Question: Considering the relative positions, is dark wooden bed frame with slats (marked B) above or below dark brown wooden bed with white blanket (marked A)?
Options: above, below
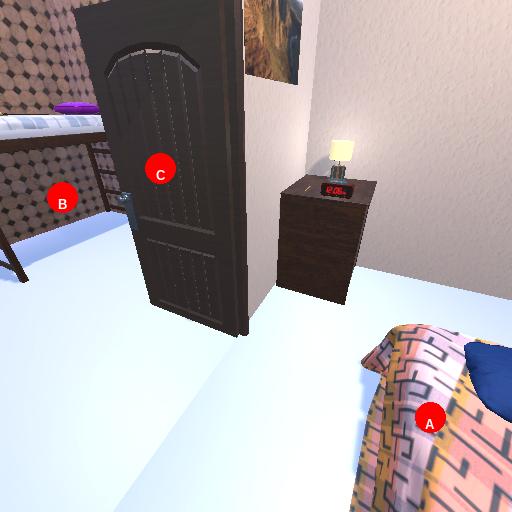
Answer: above